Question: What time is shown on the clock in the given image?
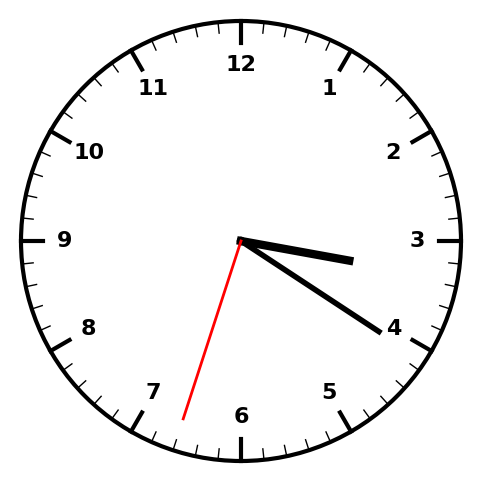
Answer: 03:20:33